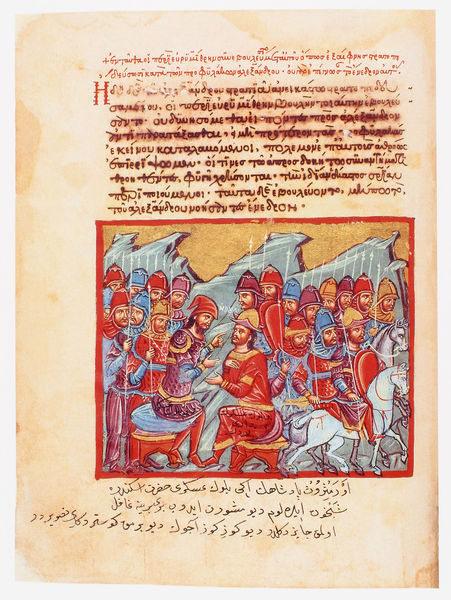
Titel: Der griechische Alexanderroman
Institution: Venedig, Hellenic Institute Codex Gr. 5
Schlagwörter: kampf, kämpfer, mann, weiß, bunt, männer, rot, gespräch, bild, handel, pferd, pferde, zaumzeug, farbig, schrift, papier, zwei, berge, krieg, schlacht, gefolge, könig, soldaten, schild, buch, orient, illustration, militär, text, helm, ritter, verhandlung, heer, rüstung, pergament, helme, arabisch, griechisch, mittelalter, krieger, lanzen, perd, schilde, buchmalerei, alexander, buch buchmalerei, arbisch, illui